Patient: sex M, age 37
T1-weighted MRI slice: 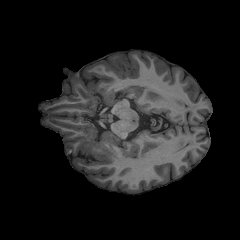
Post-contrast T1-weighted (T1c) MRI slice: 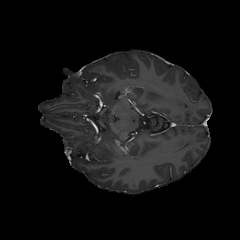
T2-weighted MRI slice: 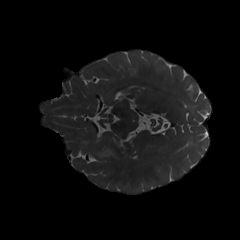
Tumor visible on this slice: yes
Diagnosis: Astrocytoma, IDH-mutant
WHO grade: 4